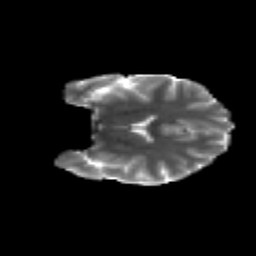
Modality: T2w
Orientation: coronal
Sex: female
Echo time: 0.114 s